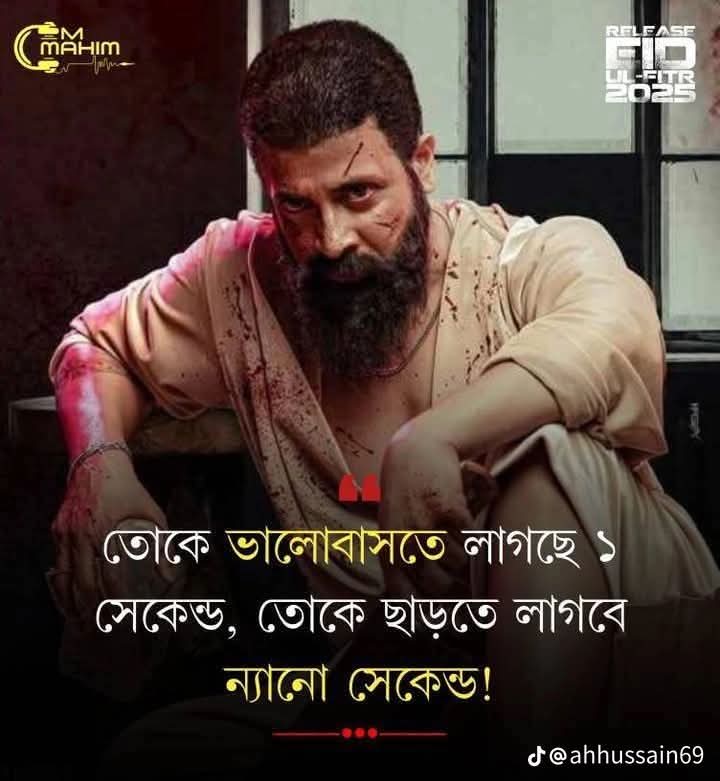
Text: তোকে ভালোবাসতে লাগছে ১ সেকেন্ড, তোকে ছাড়তে লাগবে ন্যানো সেকেন্ড!
Label: Non Hate